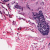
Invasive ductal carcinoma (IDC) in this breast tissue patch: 0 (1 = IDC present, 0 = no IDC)